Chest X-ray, AP view. Patient: 32 years old, sex M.
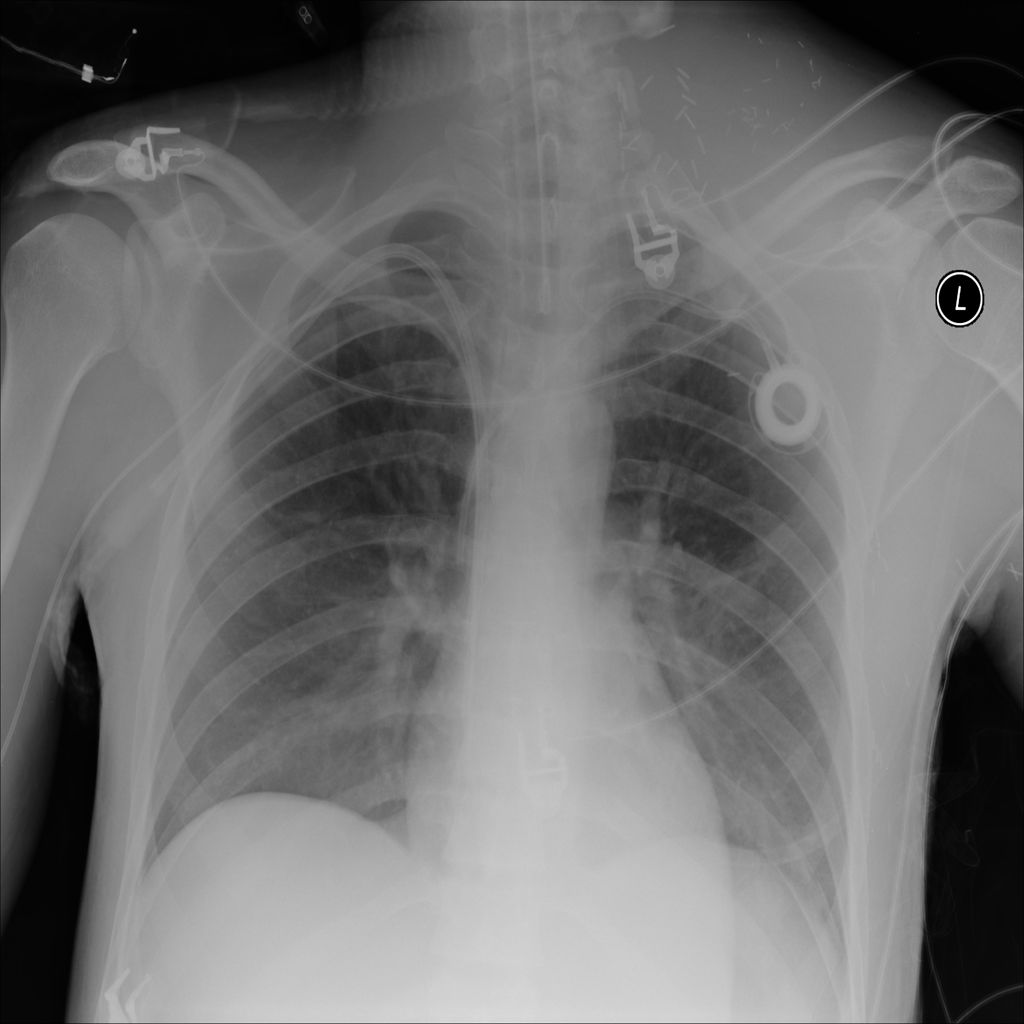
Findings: No Finding